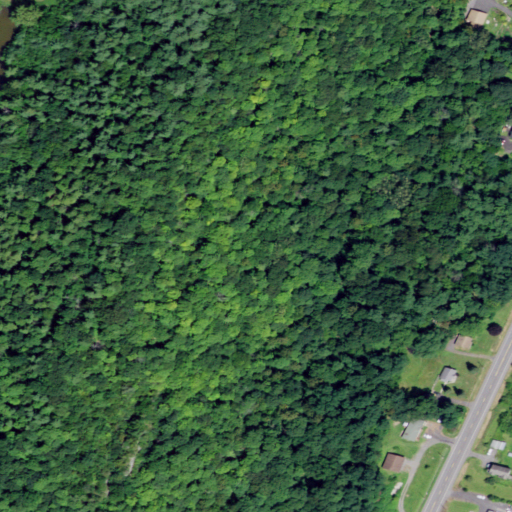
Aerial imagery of cliff(s) in New York named High Rocks containing deciduous forest, mixed forest, low intensity development, open development, evergreen forest, medium intensity development, pasture, and herbaceous wetlands